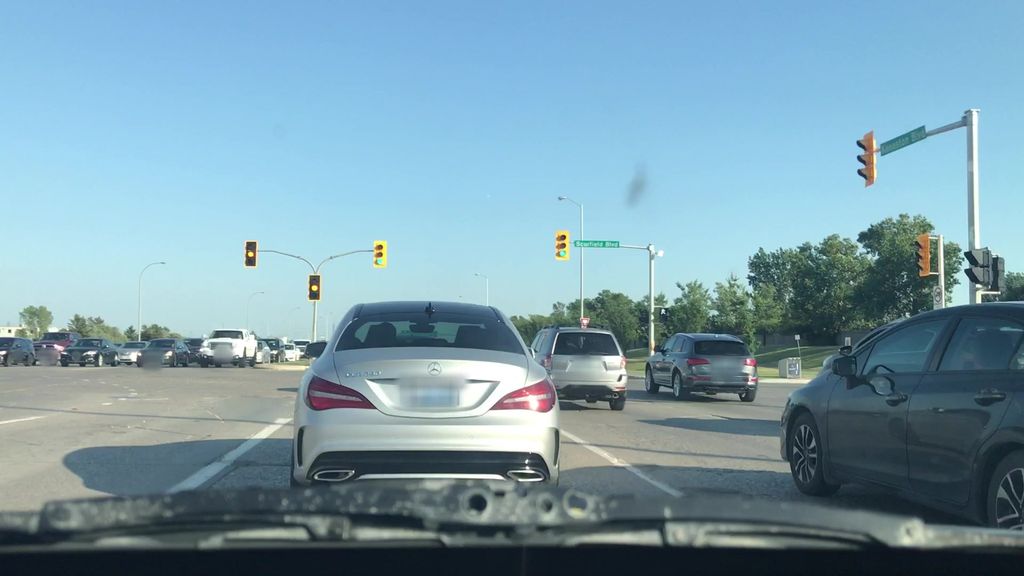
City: winnipeg